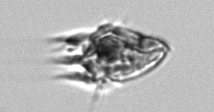
Label: Tontonia_appendiculariformis